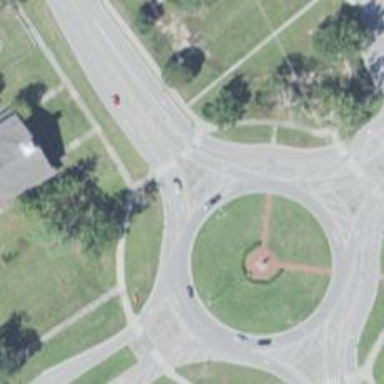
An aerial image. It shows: Secondary road with asphalt surface leading to roundabout.